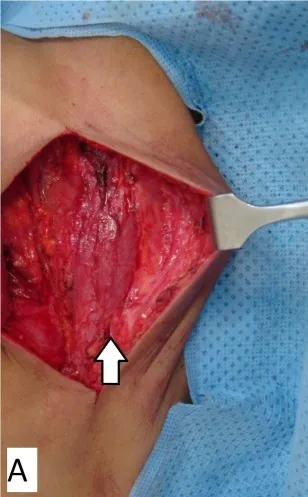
Intraoperative views. A) Dissection of the skin from the pleura anteriorly. The arrow points to the exposed pleura.
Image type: medical_photograph (other_medical_photograph)